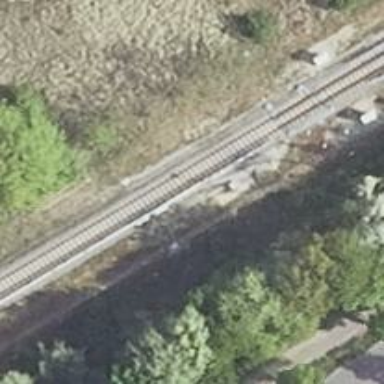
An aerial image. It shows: Railway switch with the turnout on the right side.